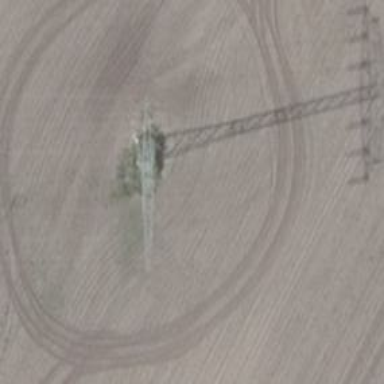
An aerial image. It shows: Towering power structure.